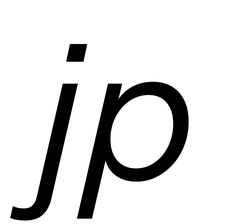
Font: InstrumentSans-Italic_Italic